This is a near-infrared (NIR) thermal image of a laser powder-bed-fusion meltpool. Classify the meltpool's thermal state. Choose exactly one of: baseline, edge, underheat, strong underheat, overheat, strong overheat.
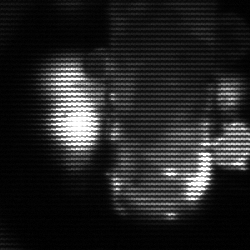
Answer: strong underheat